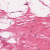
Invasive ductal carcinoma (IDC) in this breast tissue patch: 0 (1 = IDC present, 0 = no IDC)